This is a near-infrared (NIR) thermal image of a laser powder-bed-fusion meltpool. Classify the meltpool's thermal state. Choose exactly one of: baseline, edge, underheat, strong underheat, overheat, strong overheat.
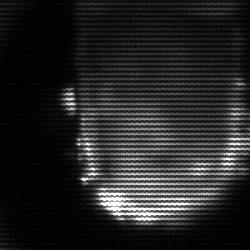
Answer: baseline